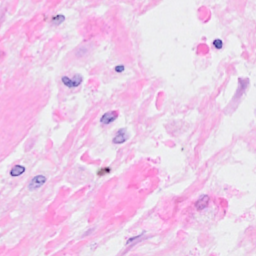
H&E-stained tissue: Breast